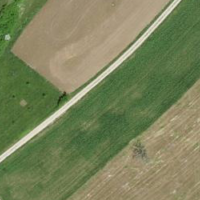
EUNIS habitat code: 52
Species observed at this site:
Vicia sepium